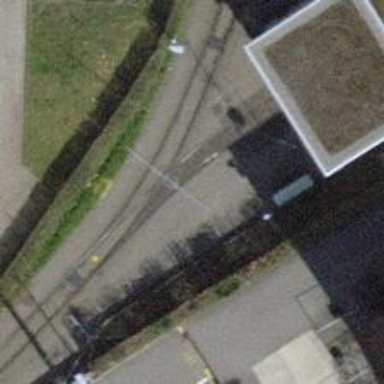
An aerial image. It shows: Tram railway with electrified contact lines. The scene is at service yard with one track.